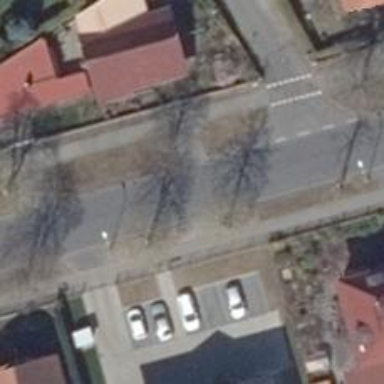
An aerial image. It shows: Footway along the road.